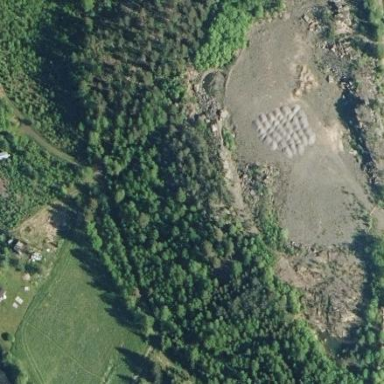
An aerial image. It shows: Quarry area.